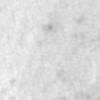
Label: no_change